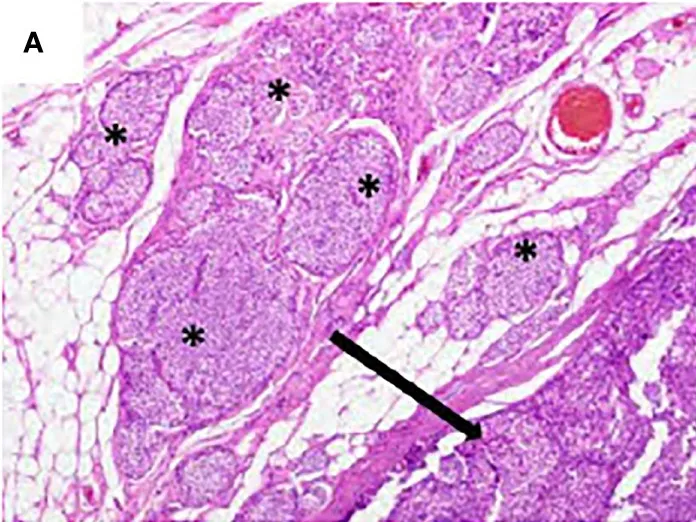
(A) Original histology showing the main mass (arrow) and tumoral nests (*) that extend into the adipose tissue. This invasion, together with vascular invasion, mitotic figures, and necrosis is indicative for a low-grade parathyroid carcinoma (hematoxylin & eosin staining, 40X).
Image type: pathology (h&e)